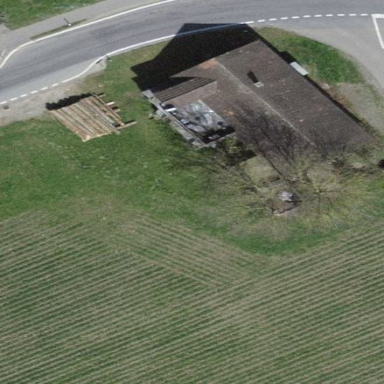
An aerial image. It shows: Farmyard area.